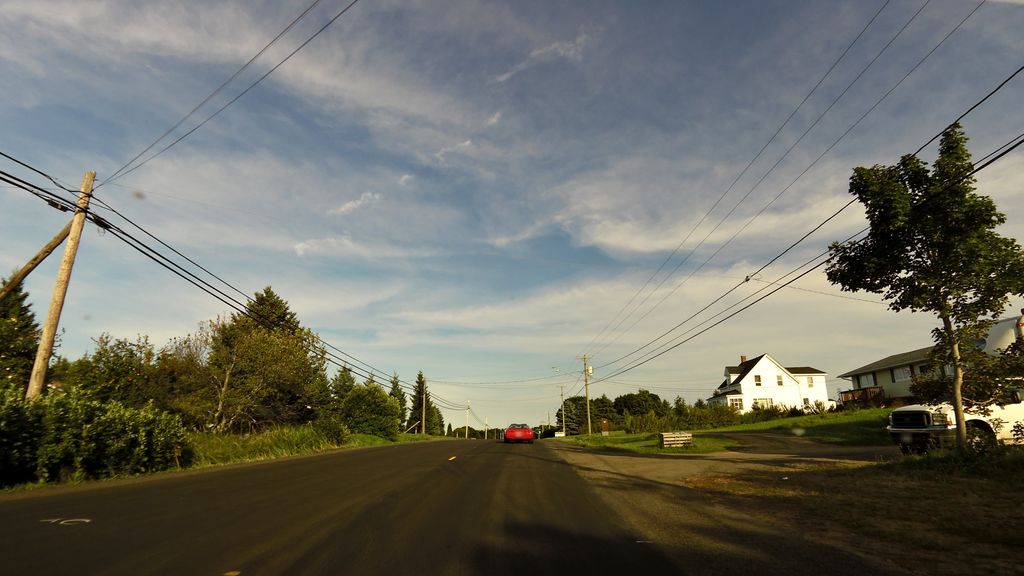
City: charlottetown